Interaction volume radius: 5 \u00c5
Interaction volume height: 40 \u00c5
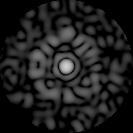
Disorder parameter: 0.8371